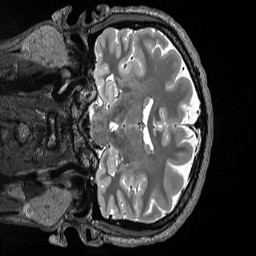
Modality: T2w
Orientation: coronal
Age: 36
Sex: male
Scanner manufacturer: siemens
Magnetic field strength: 3 T
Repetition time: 3.2 s
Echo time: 0.563 s